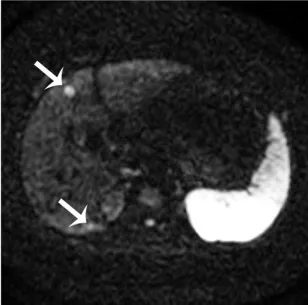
Abdominal MRI findings. MRI examination was performed in the patient at age 2 years. MRI combined with diffusion-weighted imaging (DWI) examination was performed in the patient at age 5 years (B-D). The nodules showed a slightly high signal intensity on T2-weighted imaging (B, white arrows).
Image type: radiology (mri)